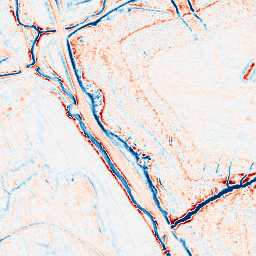
Category: edge_preserving
Decomposition family: anisotropic_diffusion
Decomposition parameters: iterations: 50
kappa: 30
gamma: 0.05
Upsampling method: quintic
Upsampling parameters: scale: 8
Upsampling scale: 8